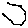
Label: hexagon